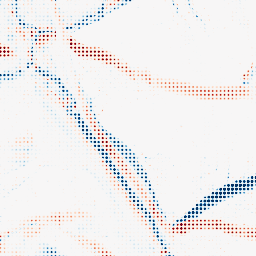
Category: morphological
Decomposition family: morphological_ellipse
Decomposition parameters: operation: average
width: 20
height: 5
Upsampling method: sinc_blackman
Upsampling parameters: scale: 8
kernel_size: 4
Upsampling scale: 8